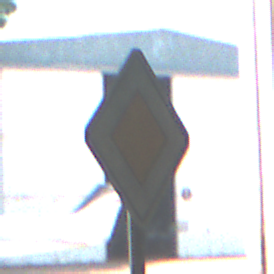
Verkehrszeichen: Vorfahrtsstrasse
Umgebung: Indoor, Urban
Tageszeit: Midday
Wetter: NotSpecified
Licht: Natural
Jahreszeit: NotSpecified
Kontrast: MediumContrast